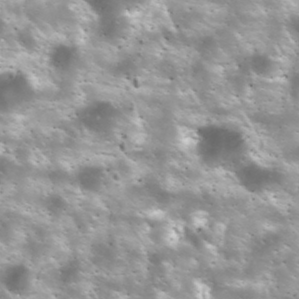
Label: non_frost